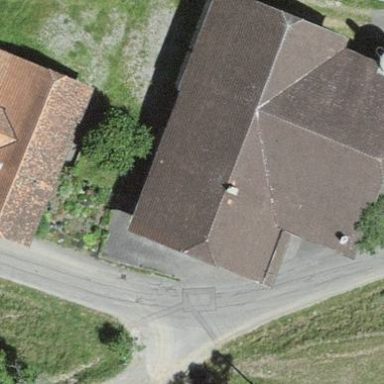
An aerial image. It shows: Farm building with half-hipped roof shape.